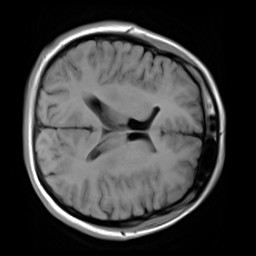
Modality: T1w
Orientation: axial
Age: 33
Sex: female
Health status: healthy
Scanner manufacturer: siemens
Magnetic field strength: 3 T
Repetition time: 4.1 s
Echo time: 0.0085 s